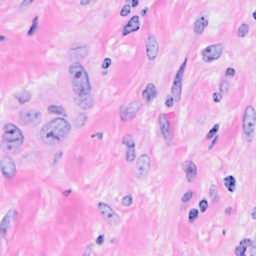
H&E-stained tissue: Breast